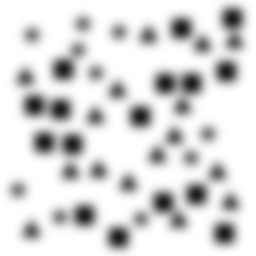
Squares: 16
Triangles: 16
Stars: 10
Total shapes: 42